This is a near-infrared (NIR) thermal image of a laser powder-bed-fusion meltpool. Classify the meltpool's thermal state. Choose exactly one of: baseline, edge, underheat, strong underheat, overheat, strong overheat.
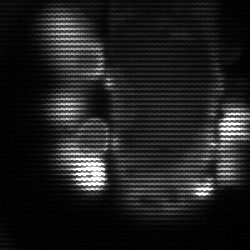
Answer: strong underheat